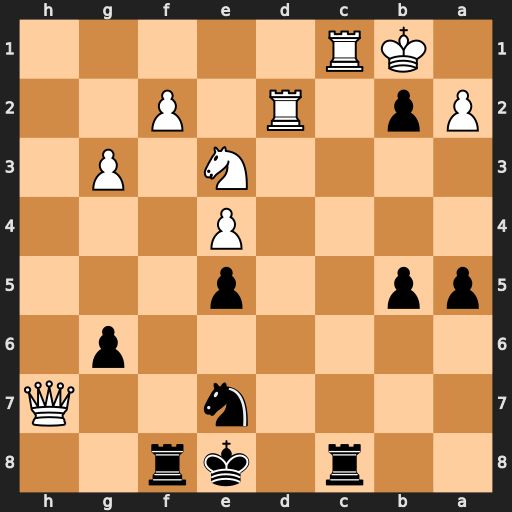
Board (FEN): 2r1kr2/4n2Q/6p1/pp2p3/4P3/4N1P1/Pp1R1P2/1KR5
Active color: b
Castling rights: -
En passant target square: -
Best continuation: bxc1=Q#